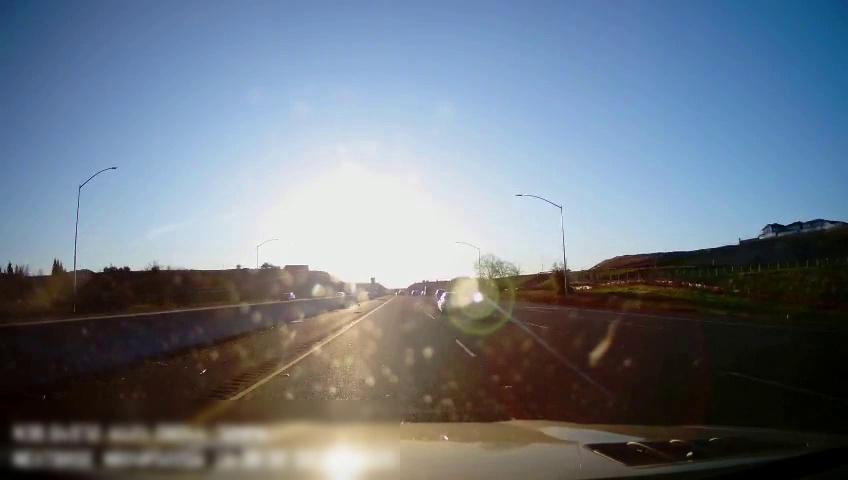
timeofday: Day
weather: Sunny
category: Drivable Space
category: Drivable Space
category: Vehicles | Car
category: Vehicles | Truck
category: Vehicles | Car
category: Vehicles | Car
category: Lanes | Current Lane
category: Lanes | Current Lane
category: Lanes | Alternate Lane
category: Lanes | Alternate Lane